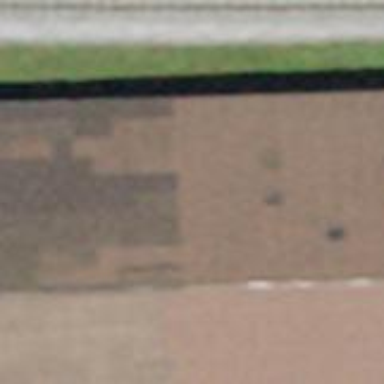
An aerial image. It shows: Rural barn.